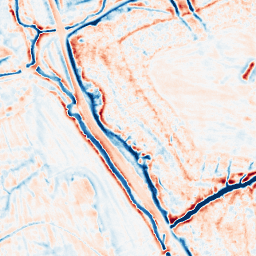
Category: edge_preserving
Decomposition family: bilateral
Decomposition parameters: d: 15
sigma_color: 150
sigma_space: 25
Upsampling method: cubic_mitchell
Upsampling parameters: scale: 8
Upsampling scale: 8